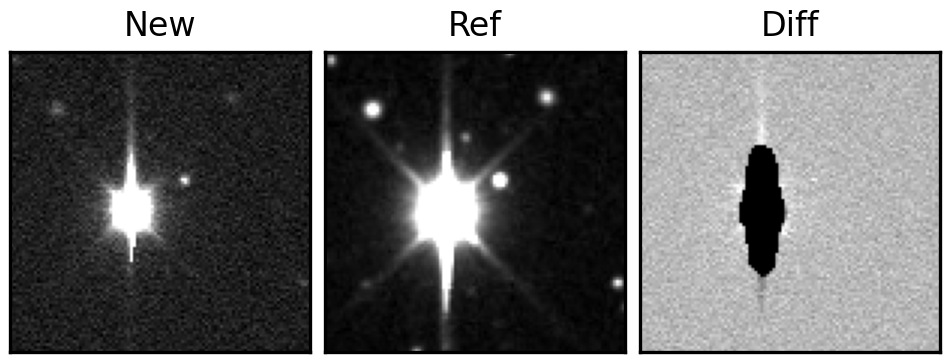
Label: bogus